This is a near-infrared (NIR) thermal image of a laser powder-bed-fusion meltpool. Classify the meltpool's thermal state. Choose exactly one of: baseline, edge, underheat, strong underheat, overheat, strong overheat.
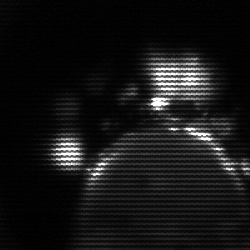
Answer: edge